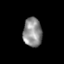
Tissue: skin
Cell type: Epithelial cells
Senescence score: 0.2816
Nuclear area (px): 532
Mean DAPI intensity: 143.043